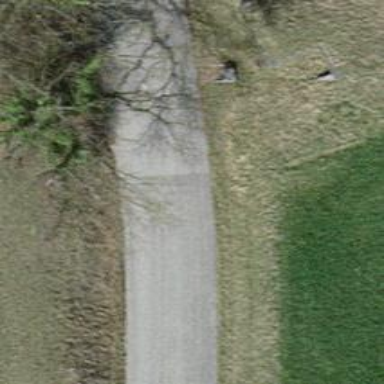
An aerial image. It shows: Well-maintained track road with grade 1 tracktype.